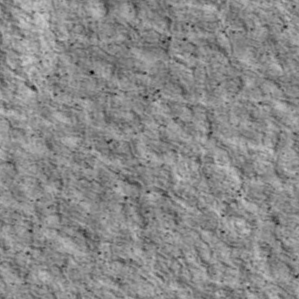
Label: non_frost